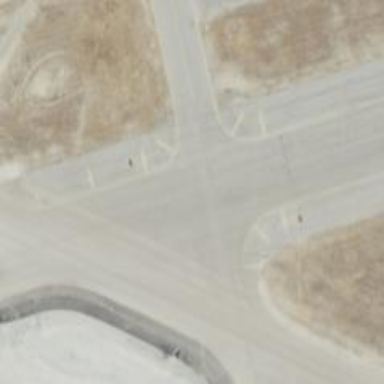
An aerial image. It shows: Image of taxiway at airport.